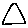
Label: triangle